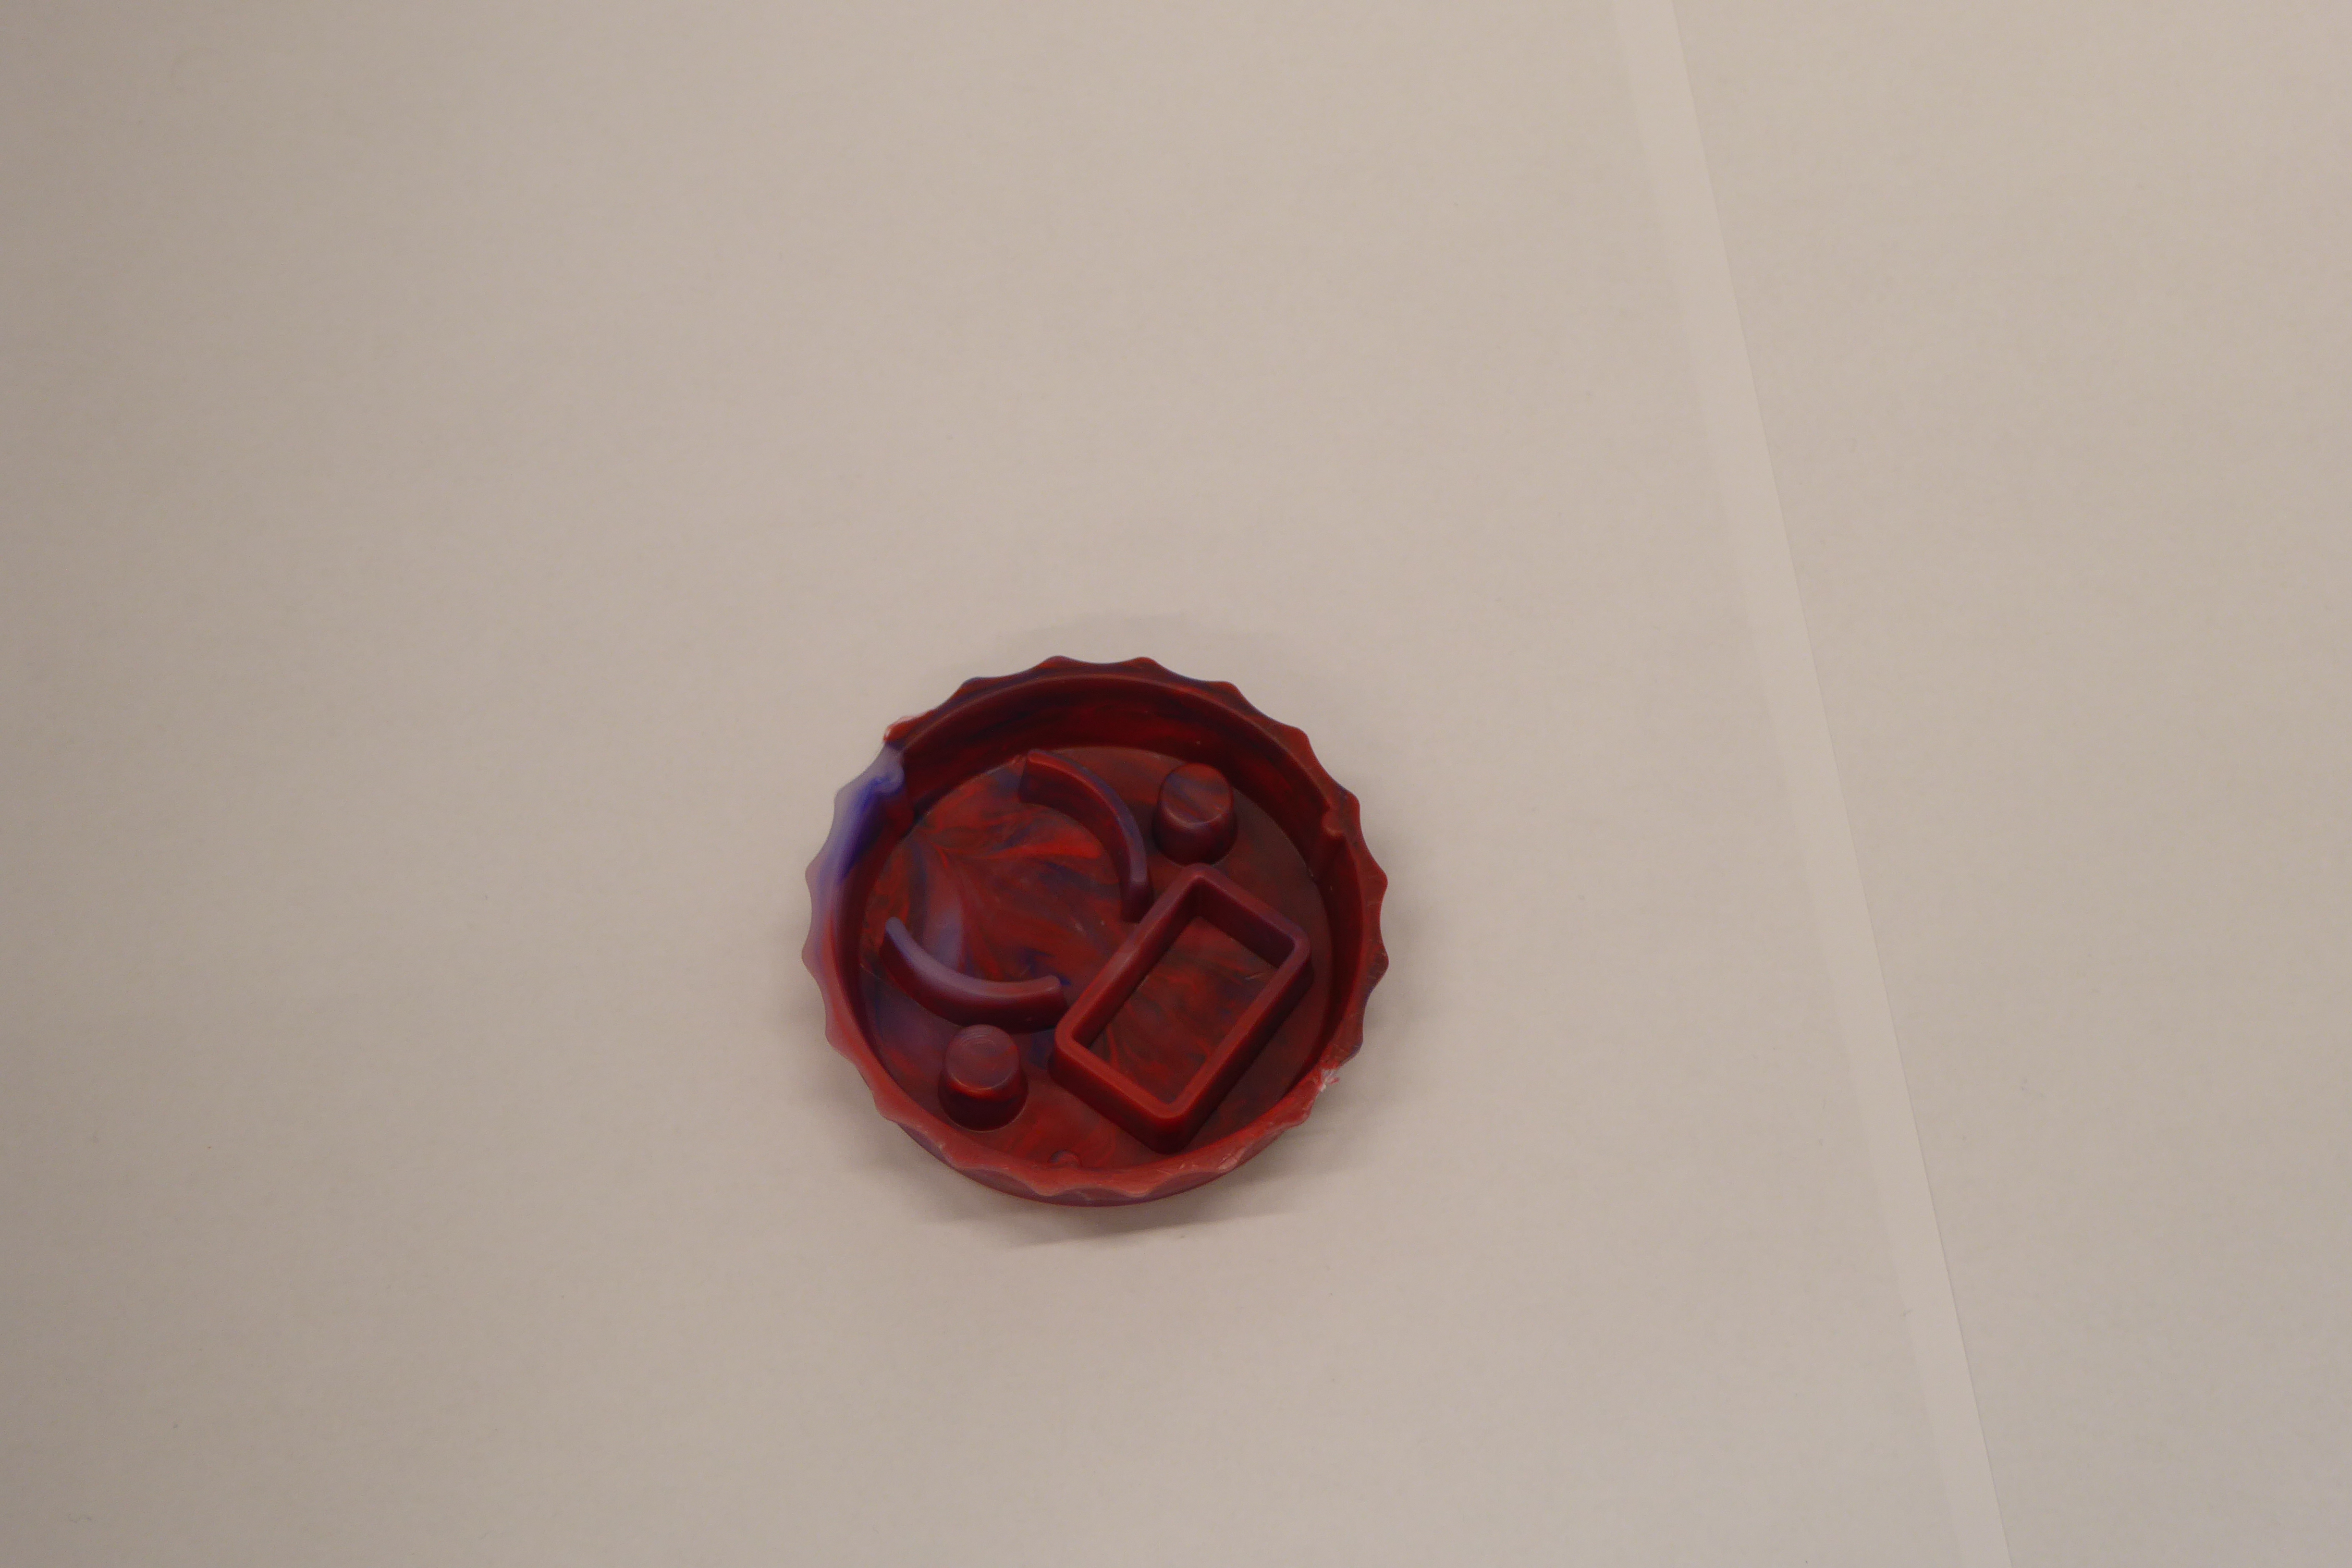
Label: Bottle Opener - Cover